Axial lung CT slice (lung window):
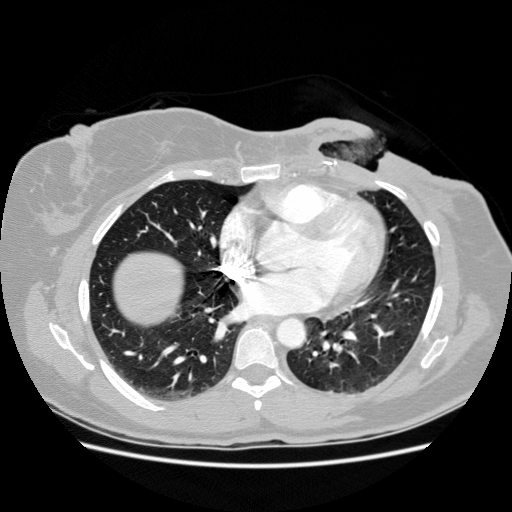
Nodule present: no